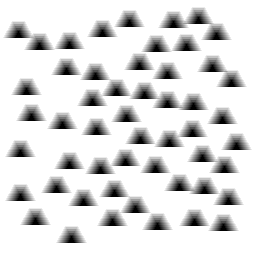
Squares: 0
Triangles: 52
Stars: 0
Total shapes: 52